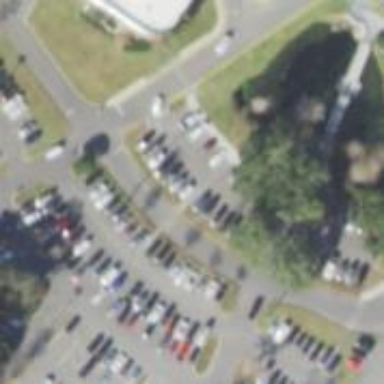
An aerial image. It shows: Parking space.